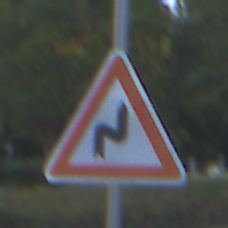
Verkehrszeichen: DoppelkurveRechts
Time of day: SunriseSunset
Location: Outdoor (Urban)
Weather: Clear
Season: NotSpecified
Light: Natural